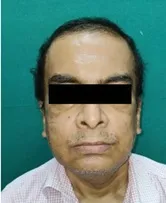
(A) Preoperative photograph with mild swelling evident over left lower jaw.
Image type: medical_photograph (other_medical_photograph)